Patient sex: M
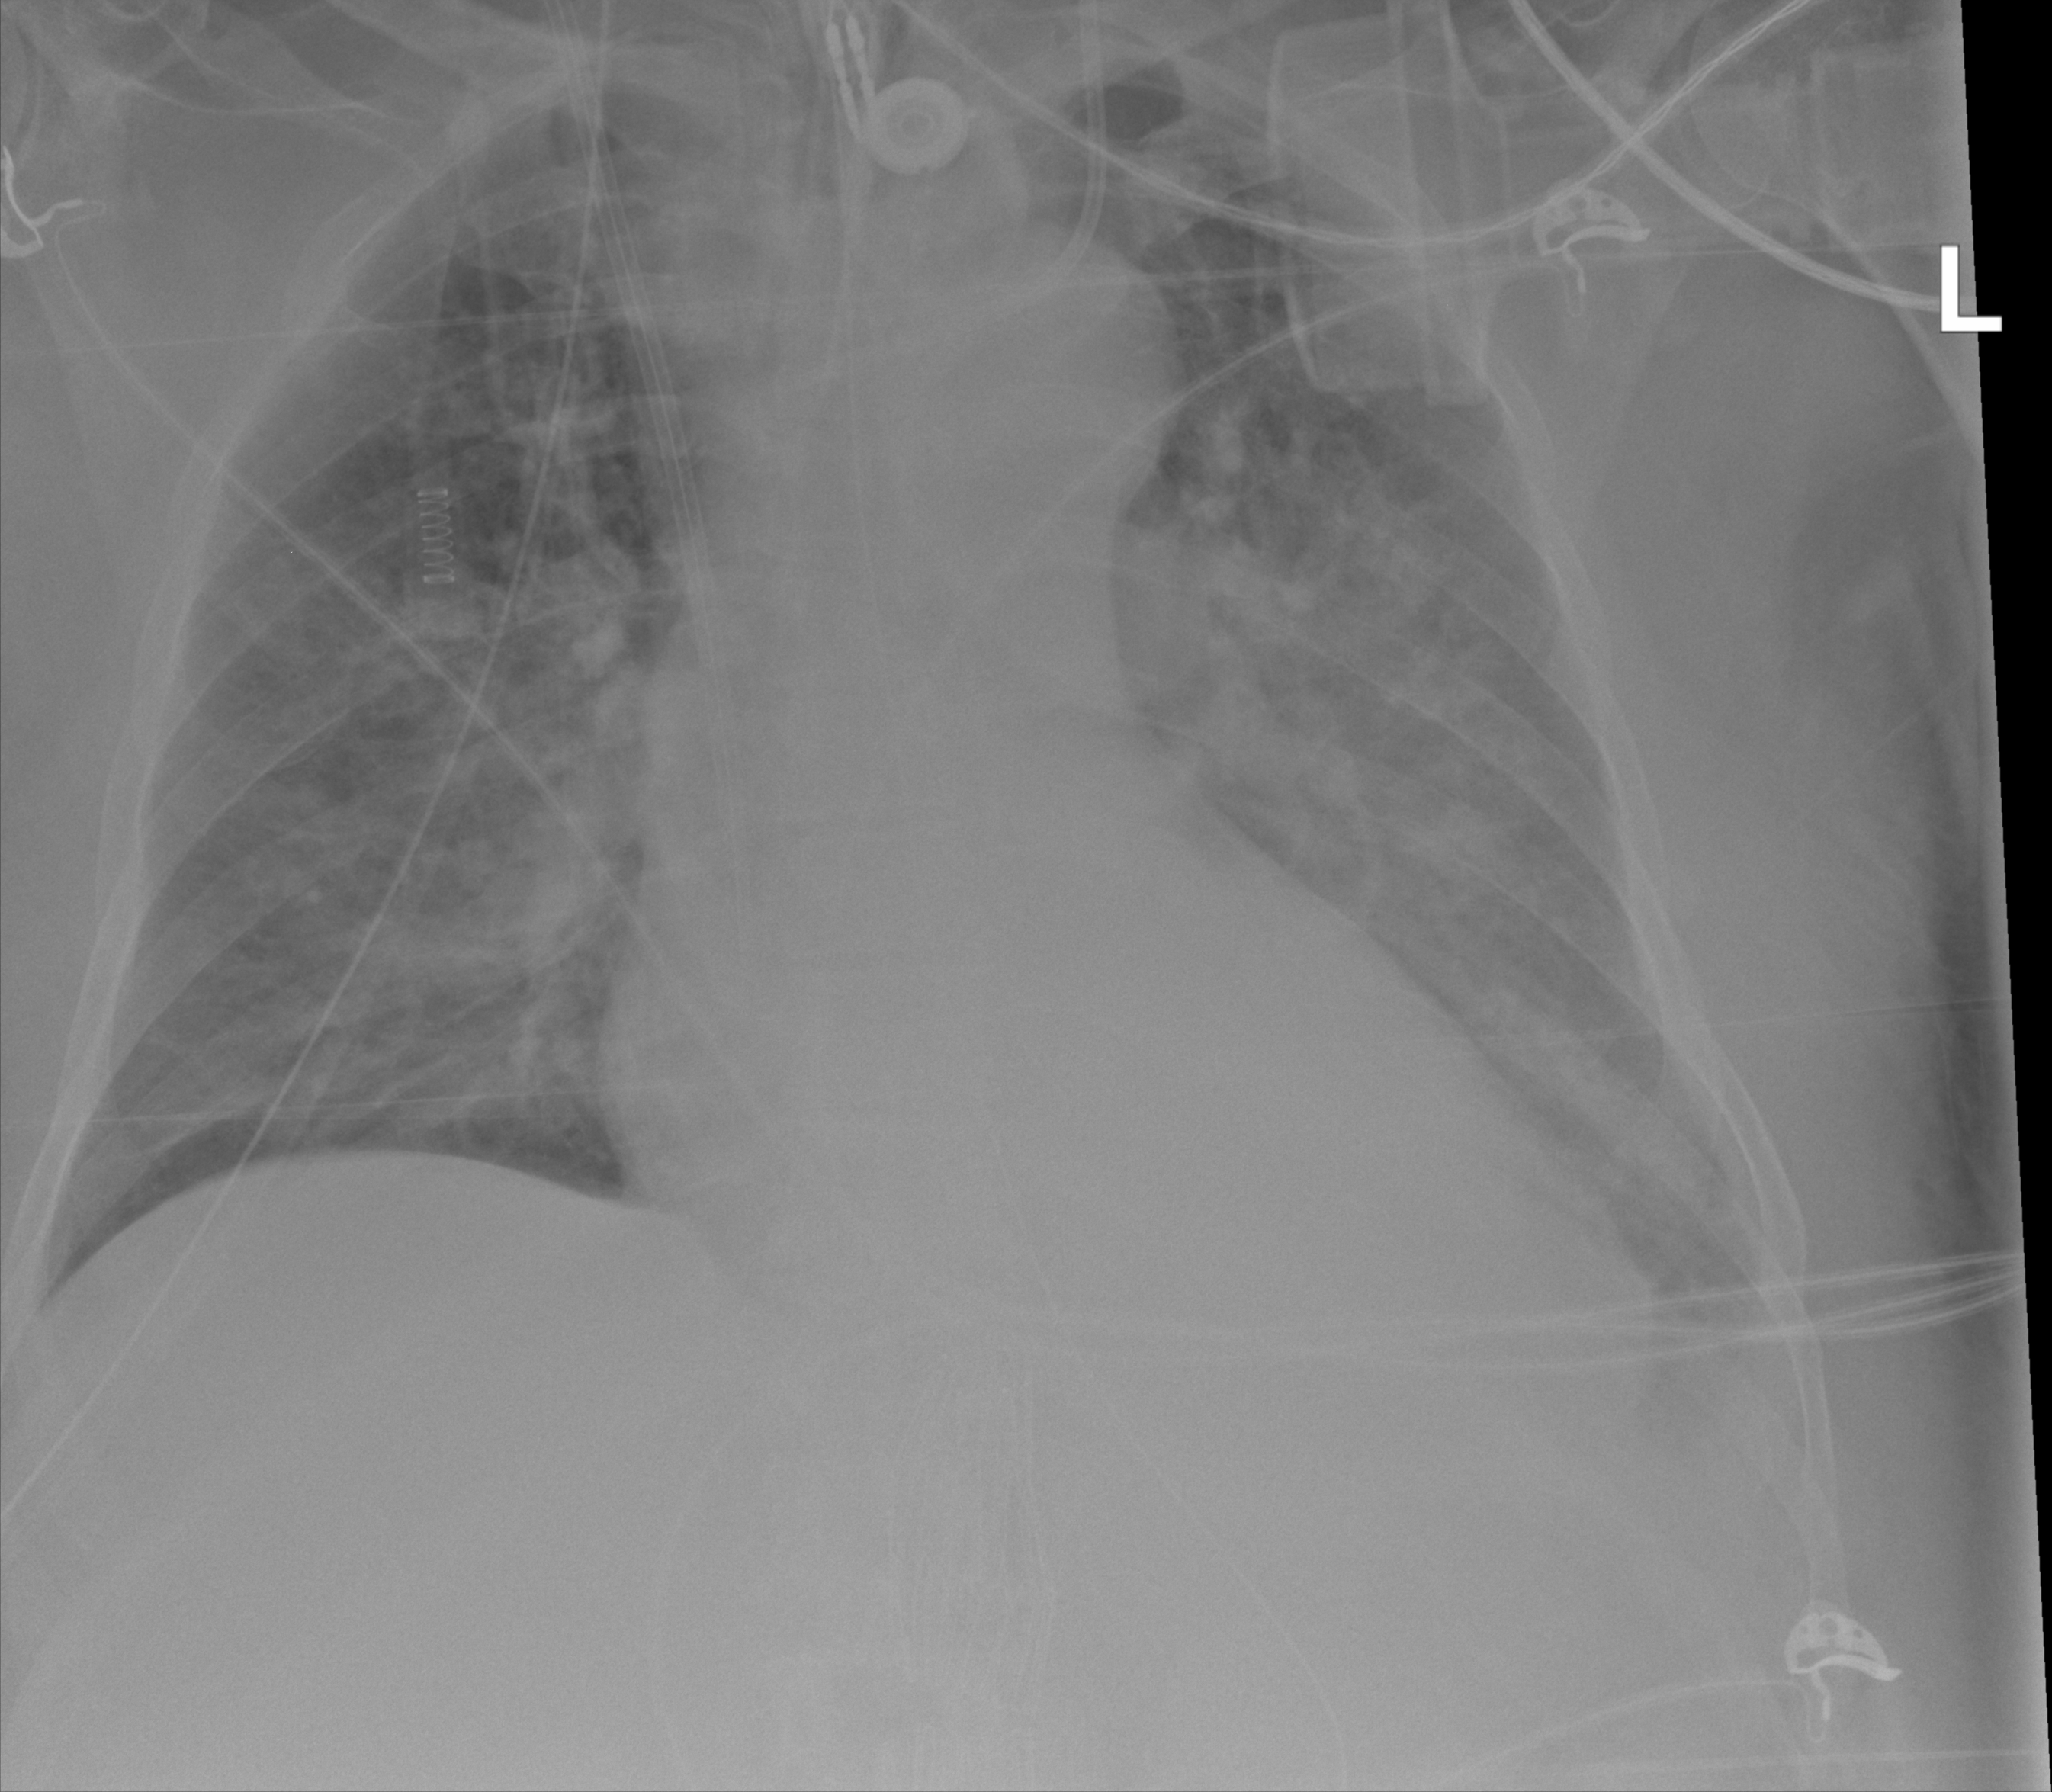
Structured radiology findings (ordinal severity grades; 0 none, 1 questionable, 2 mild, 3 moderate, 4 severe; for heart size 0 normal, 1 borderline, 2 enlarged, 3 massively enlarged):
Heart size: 2
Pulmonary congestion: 2
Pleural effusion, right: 0
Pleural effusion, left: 2
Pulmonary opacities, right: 2
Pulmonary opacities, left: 3
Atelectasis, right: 0
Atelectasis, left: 2